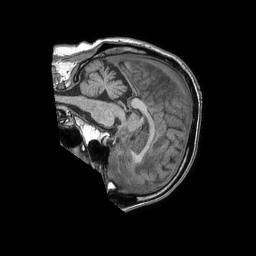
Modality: T1w
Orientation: sagittal
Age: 76
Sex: male
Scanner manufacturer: philips
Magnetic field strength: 1.5 T
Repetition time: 0.007731 s
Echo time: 0.003543 s